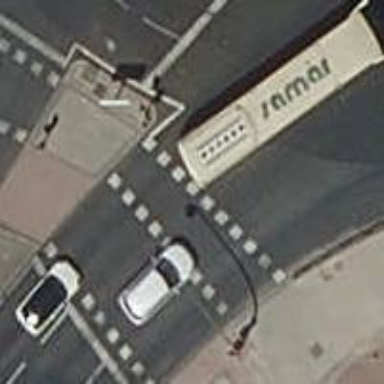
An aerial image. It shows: Road with traffic signals.